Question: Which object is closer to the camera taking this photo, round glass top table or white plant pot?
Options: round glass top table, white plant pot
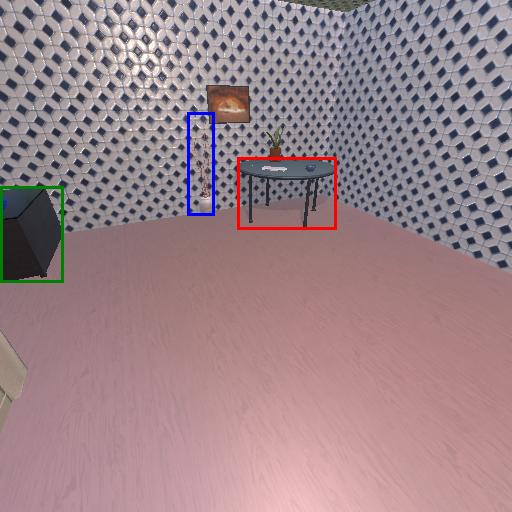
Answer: round glass top table